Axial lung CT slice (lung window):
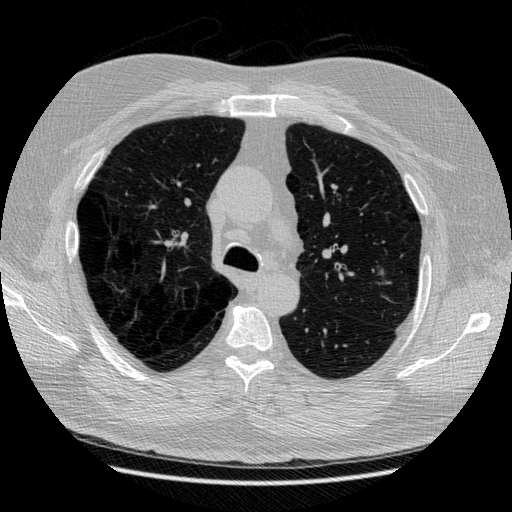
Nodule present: yes
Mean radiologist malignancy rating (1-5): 3.5